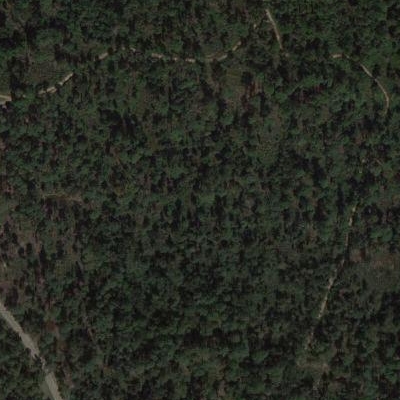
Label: eForest